Question: I'm trying to get it to be an iphone project, but when I drag any view controller into the storyboard, it's just a weird almost-square, neither ipad nor iphone. What am I doing wrong here? Newest version of XCode.

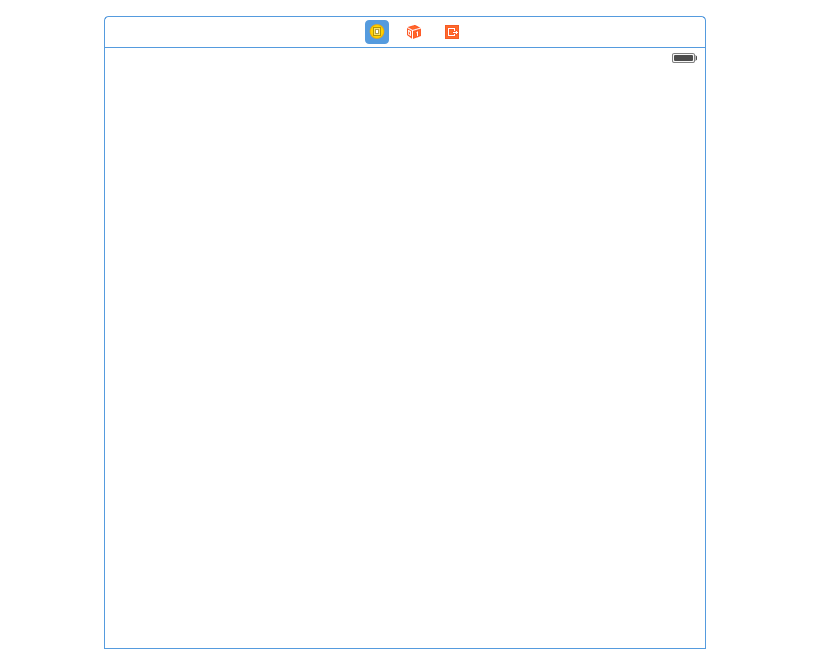
Answer: This is a new feature called "size classes". You can use it to create a universal storyboard for iPhone and iPad at once.
But I don't really like it so here is how to turn off: In storyboard, open utility inspector (right), then go to file inspector (left) and now disable "Use Size Classes". Then you will get the standard storyboard.